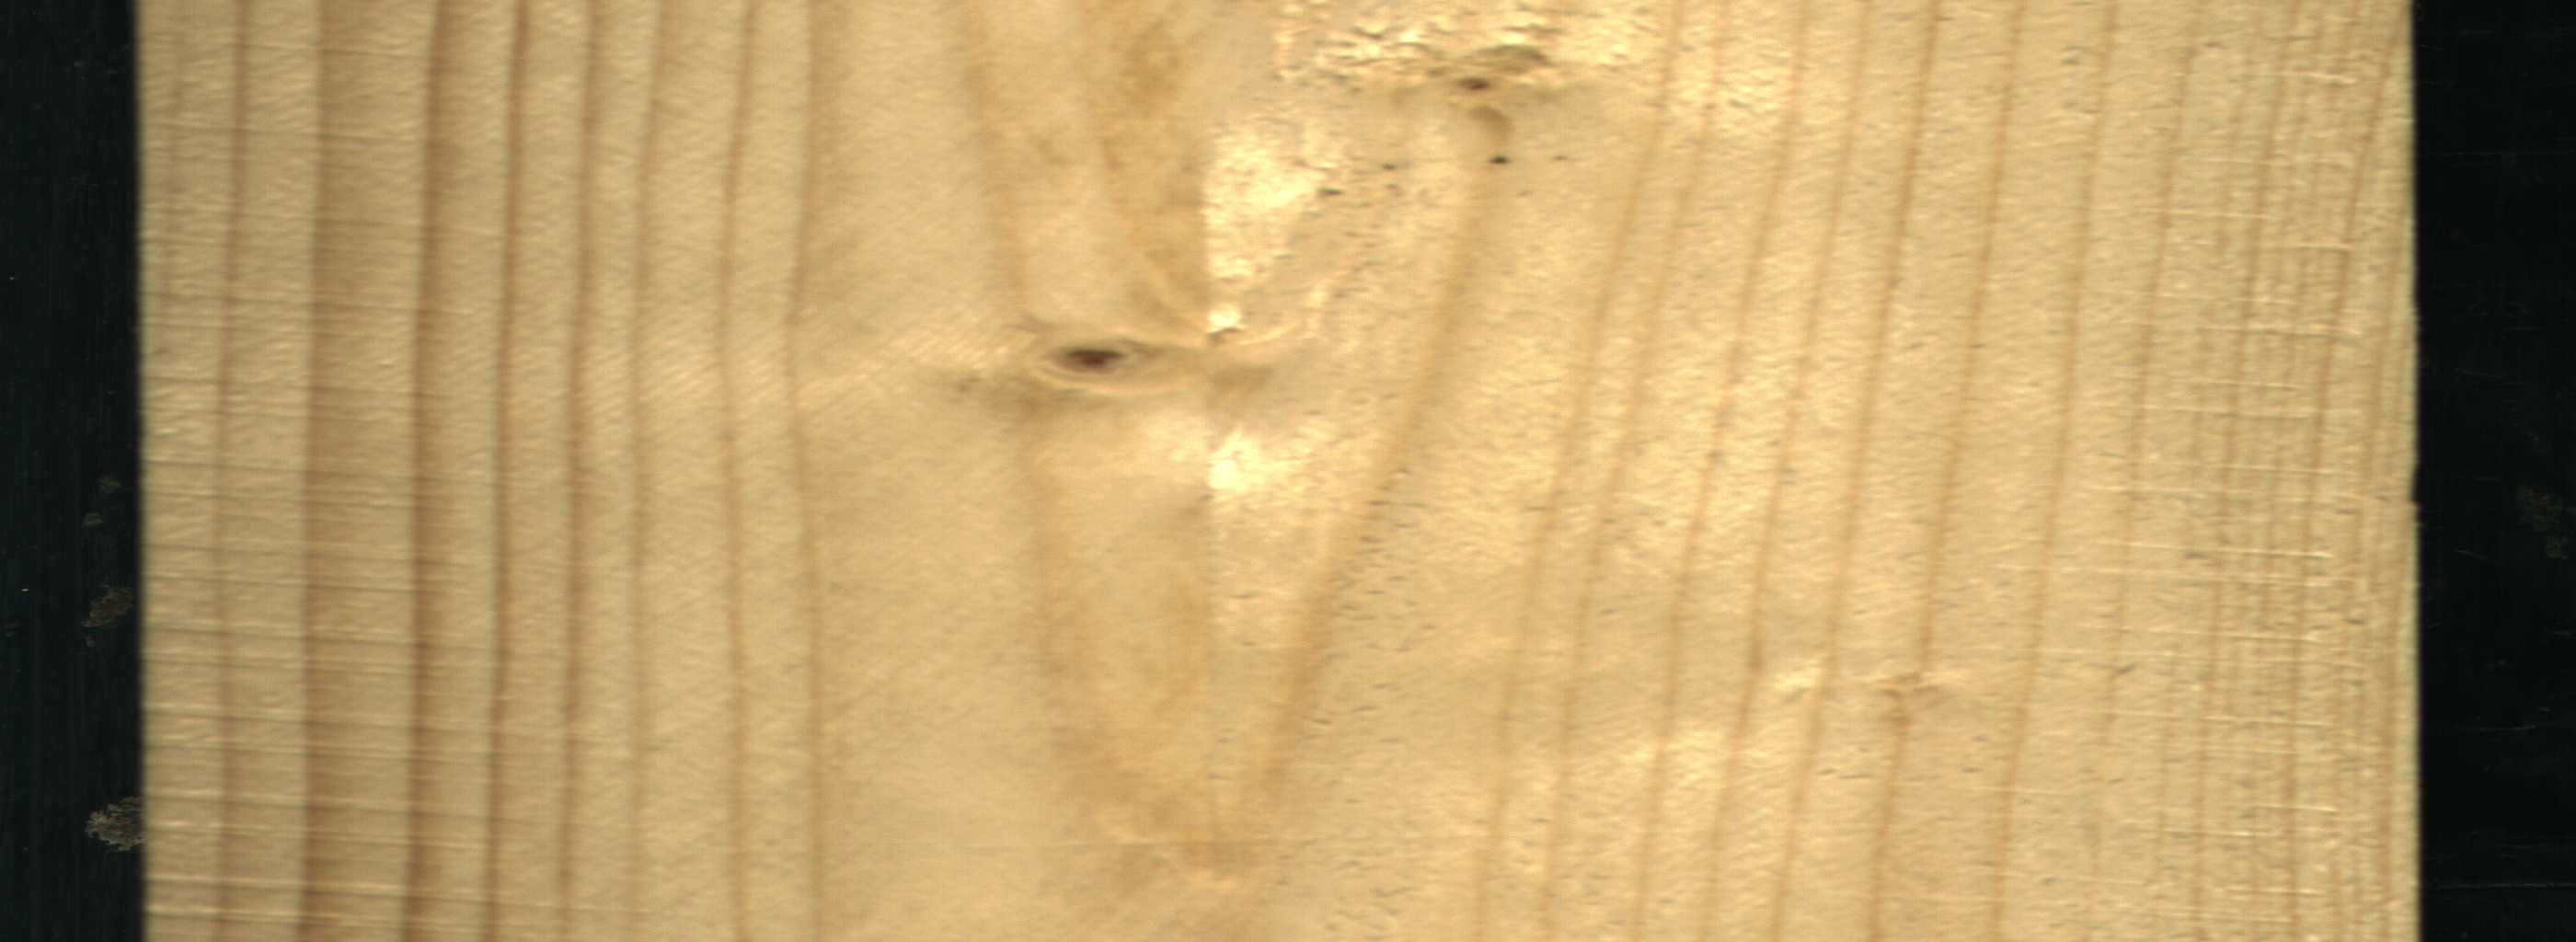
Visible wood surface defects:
Live_Knot
Live_Knot